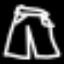
Label: pants